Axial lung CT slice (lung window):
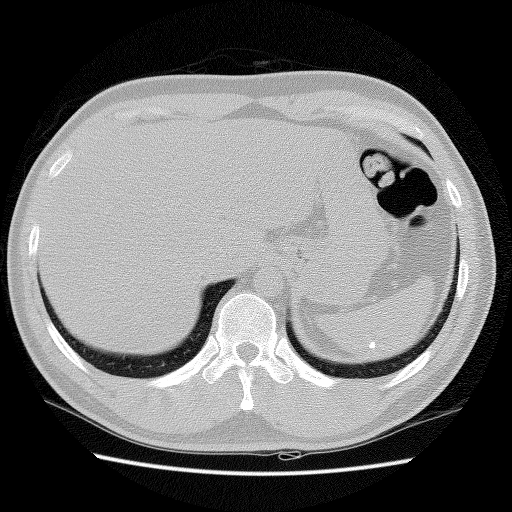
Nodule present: no